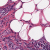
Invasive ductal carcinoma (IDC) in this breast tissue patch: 0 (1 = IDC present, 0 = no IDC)